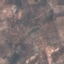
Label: PermanentCrop